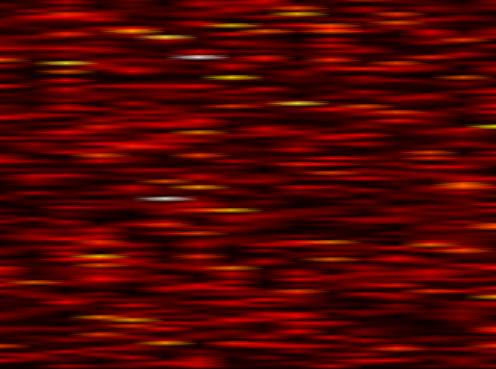
Label: FBMC